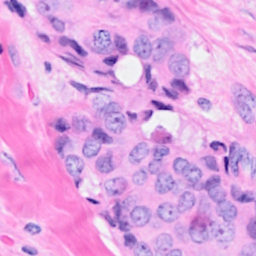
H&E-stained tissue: Breast